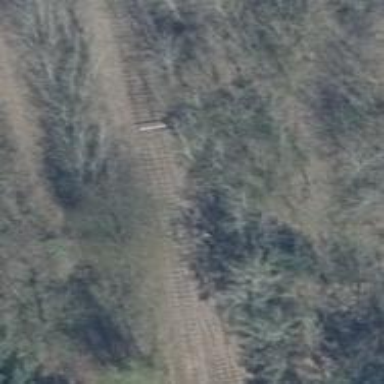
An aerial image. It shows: Railway switch.